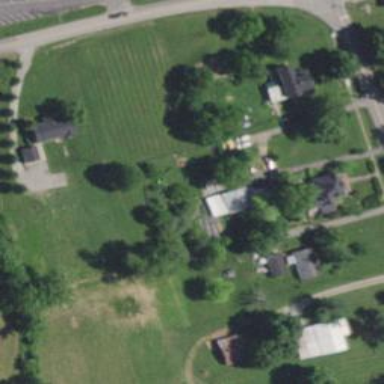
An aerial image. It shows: Driveway.